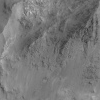
Atmospheric dust classification: not_dusty